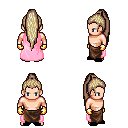
a pixel art fantasy rpg character, male body template, human, light skin, pink cape, robe skirt, white blonde extra-long topknot hairstyle, gold gloves, black slippers, four views (front, back, left, right), 2x2 character sprite sheet, small pixel art, hard edges, no anti-aliasing